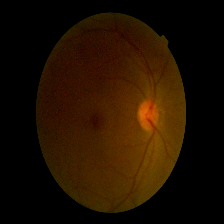
Diabetic retinopathy grade: Mild